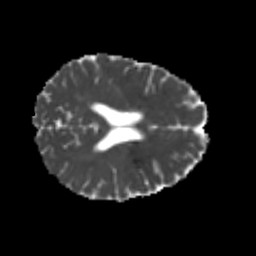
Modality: MD
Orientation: axial
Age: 22
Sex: female
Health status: healthy
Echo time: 0.074 s